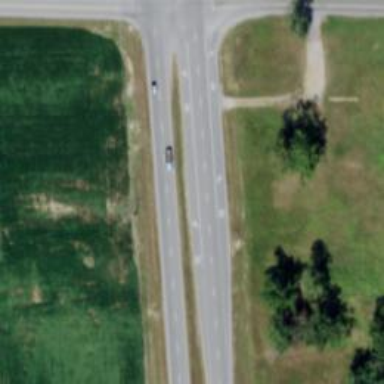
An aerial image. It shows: Asphalt dual carriageway categorized as trunk highway.